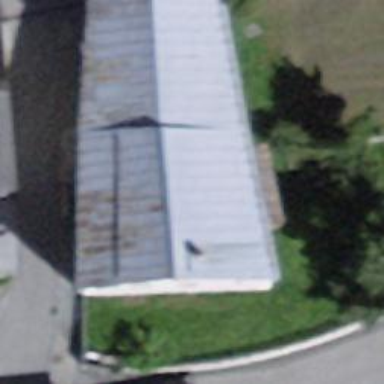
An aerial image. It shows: Barn with gabled roof oriented across.